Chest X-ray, AP view. Patient: 31 years old, sex F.
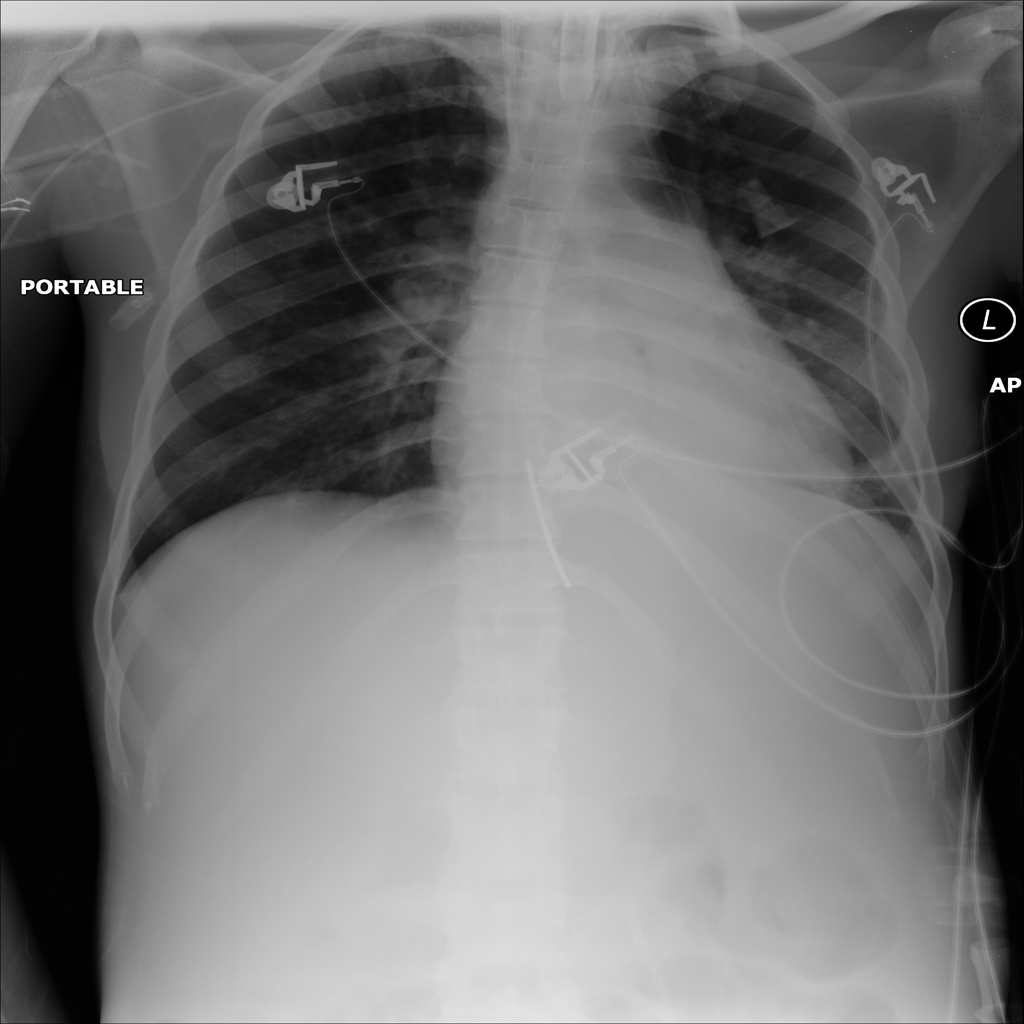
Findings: Consolidation